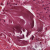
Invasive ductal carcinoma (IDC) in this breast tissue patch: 0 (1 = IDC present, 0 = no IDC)